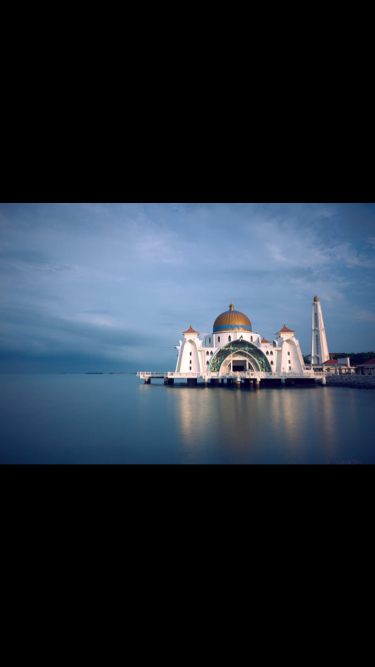
Text in this UI design:
100%
9:41 AM
Articlex
13
387
Share
134k
Views
78%
Post value
8.2K
Share this post
More people liked this
+6
Why Product Thinking is the next big thing in UX Design in the world
Nikkel Blaase
3 hours ago
When thinking of User Experience, we often think of a simple, beautiful, and easy to use feature-set of a product, that makes the user’s.
87 people comments